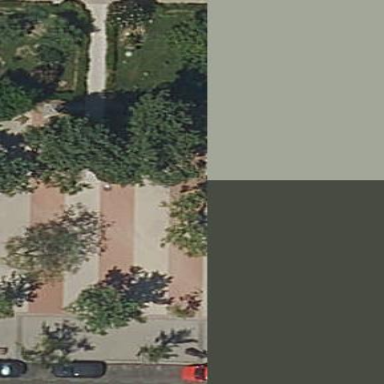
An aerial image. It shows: Pedestrian road.